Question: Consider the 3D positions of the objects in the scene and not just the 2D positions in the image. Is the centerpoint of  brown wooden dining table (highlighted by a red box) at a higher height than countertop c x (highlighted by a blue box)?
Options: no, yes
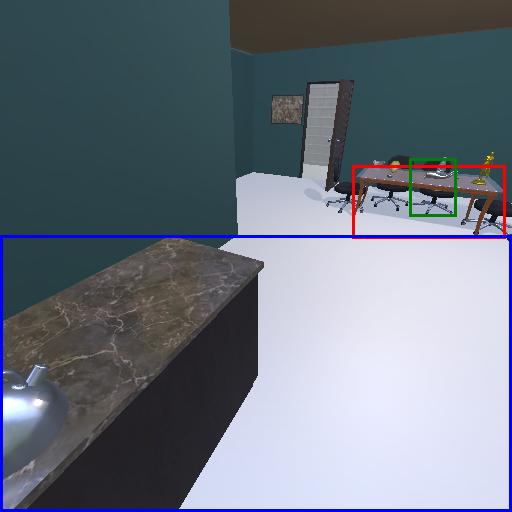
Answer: no